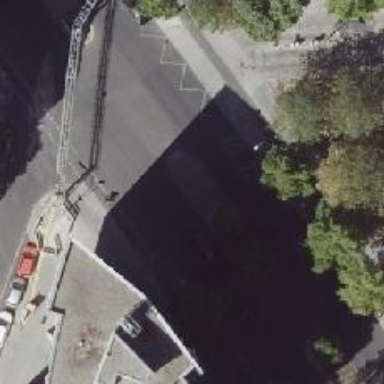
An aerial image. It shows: Footway located on traffic island.